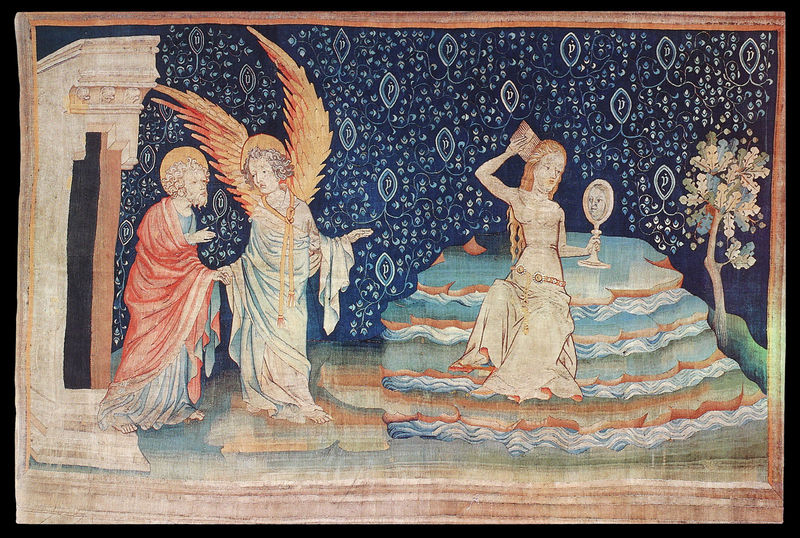
Titel: Die Apokalypse von Angers, Die sieben letzten Plagen
Institution: Angers, Musée du Château
Schlagwörter: baum, blau, flügel, hand, himmel, mann, nackt, brust, busen, frau, haar, kleid, orange, zeichnung, rot, ornament, teppich, alt, wand, architektur, spiegel, gewand, gold, haare, engel, brüste, treppe, stufen, kordel, eingang, buch, barfuß, heiligenschein, heiliger, heilige, heilig, textil, kämmen, magdalena